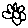
Label: flower